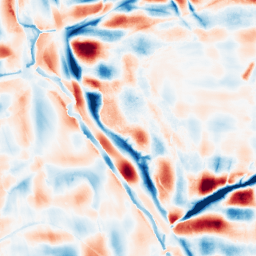
Category: wavelet
Decomposition family: wavelet_dwt
Decomposition parameters: wavelet: db4
level: 5
Upsampling method: sinc_blackman
Upsampling parameters: scale: 4
kernel_size: 16
Upsampling scale: 4